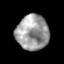
Tissue: prostate
Cell type: T cells
Senescence score: 0.3511
Nuclear area (px): 1114
Mean DAPI intensity: 156.613